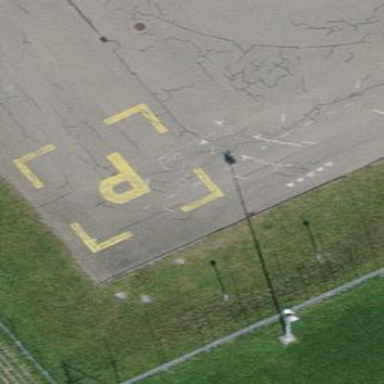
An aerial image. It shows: Image of helipad at airport.